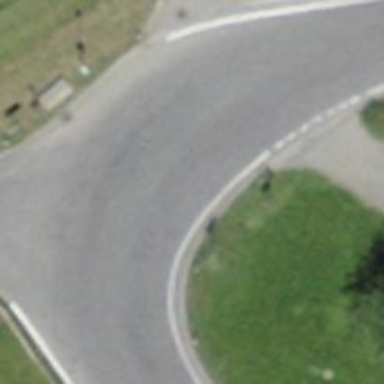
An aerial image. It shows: Bus stop along the road.